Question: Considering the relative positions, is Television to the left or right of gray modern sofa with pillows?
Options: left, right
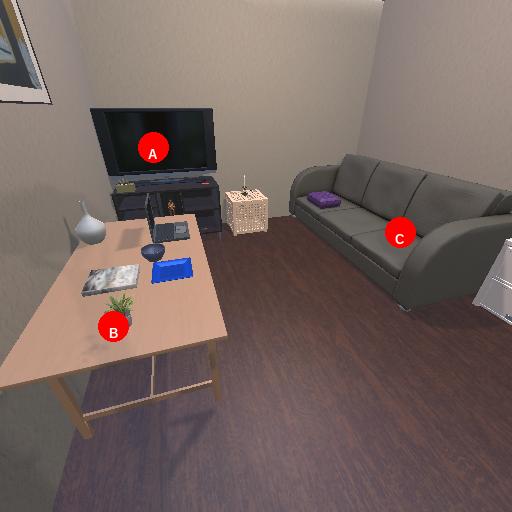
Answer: left